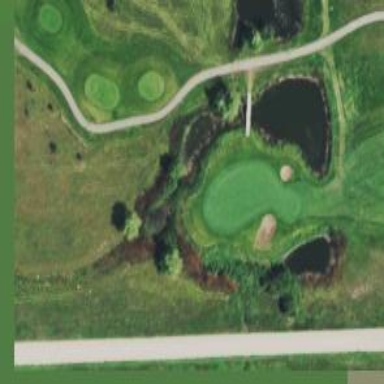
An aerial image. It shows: View of golf hole.